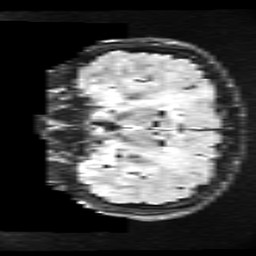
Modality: FLAIR
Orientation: coronal
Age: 30
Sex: male
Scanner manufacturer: ge
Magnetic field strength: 3 T
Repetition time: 11 s
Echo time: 0.1497 s